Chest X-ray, PA view. Patient: 48 years old, sex M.
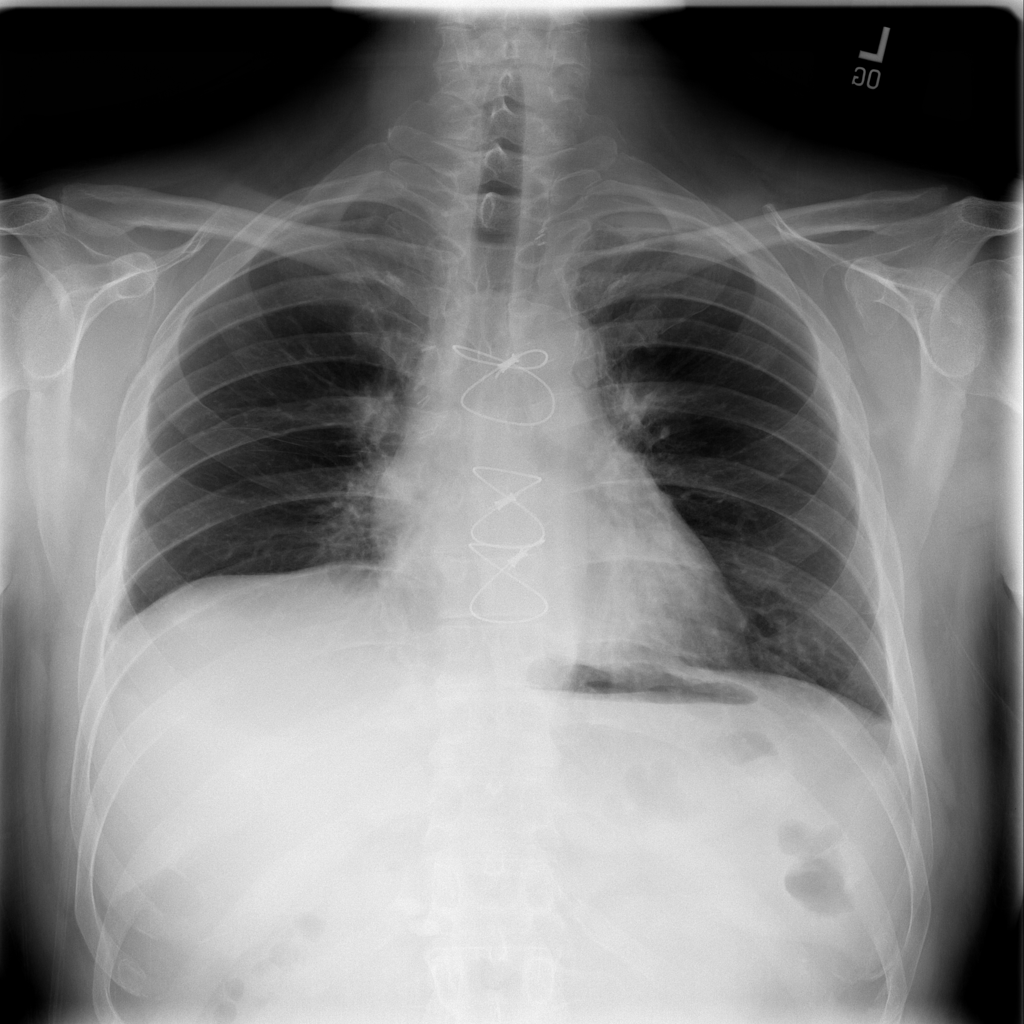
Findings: Fibrosis